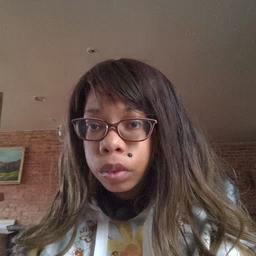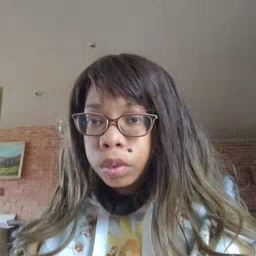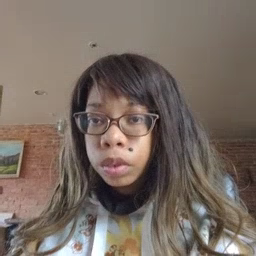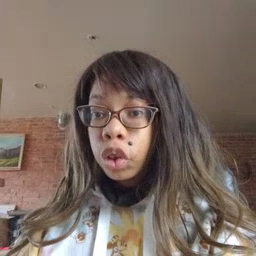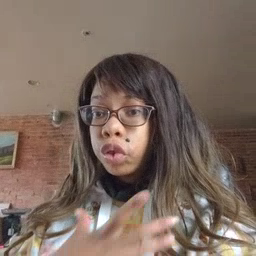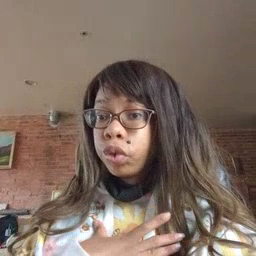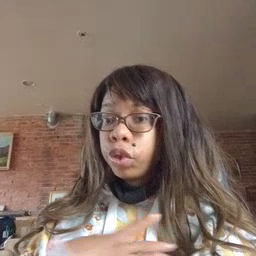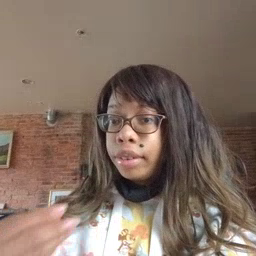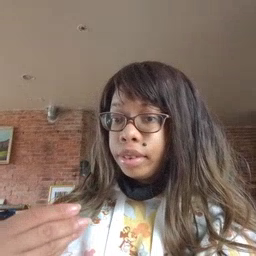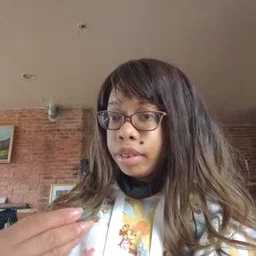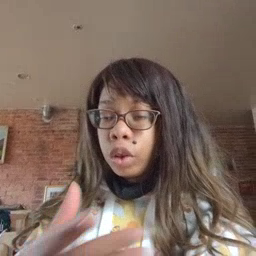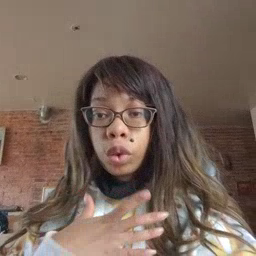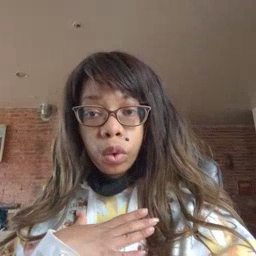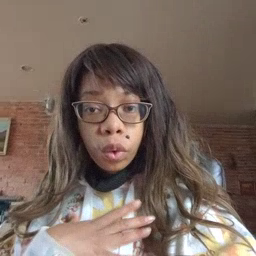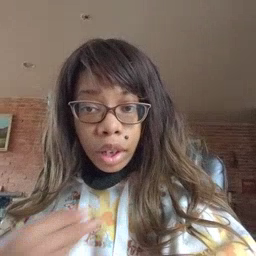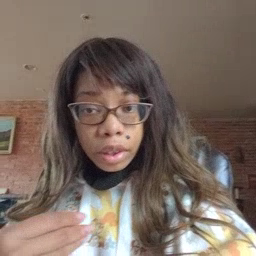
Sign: white